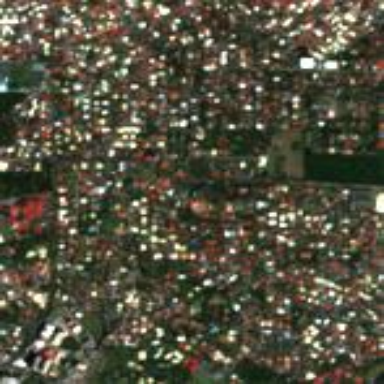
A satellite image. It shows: Residential area with detached houses.